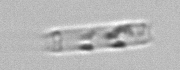
Label: Cerataulina_pelagica